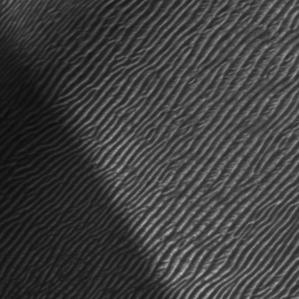
Label: frost